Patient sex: M
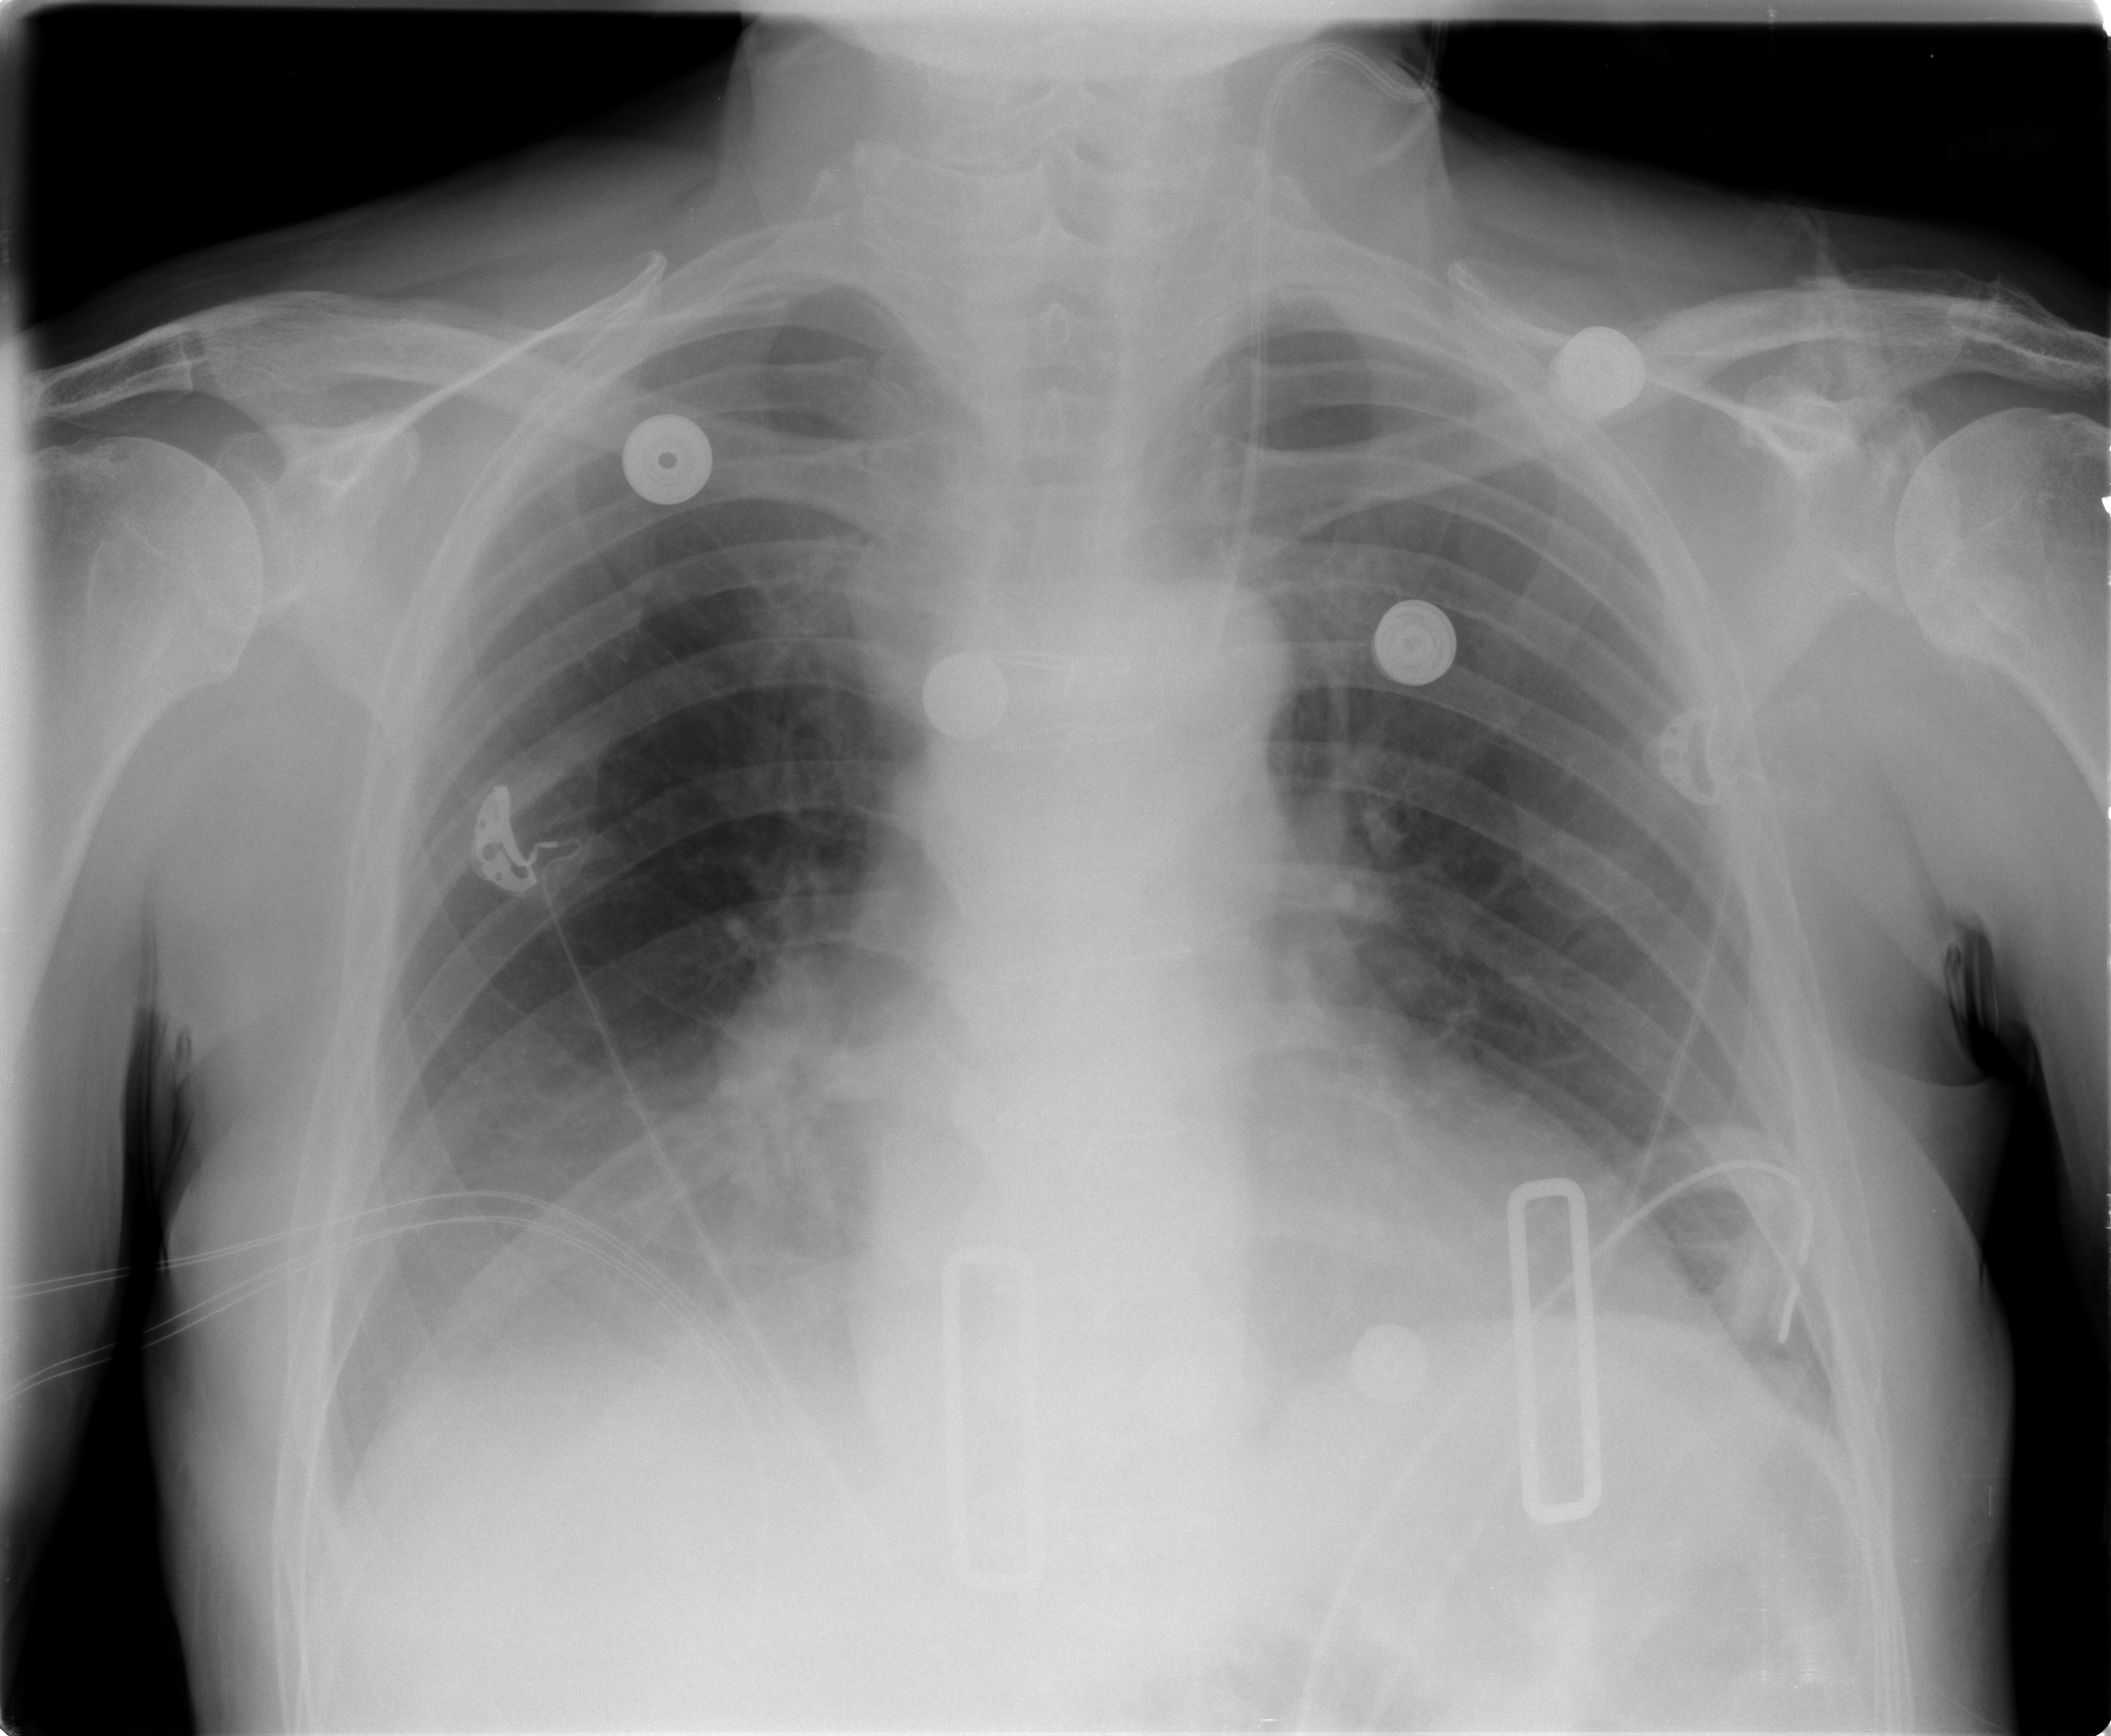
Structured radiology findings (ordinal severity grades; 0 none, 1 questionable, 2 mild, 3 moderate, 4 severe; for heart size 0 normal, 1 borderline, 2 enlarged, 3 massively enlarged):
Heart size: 0
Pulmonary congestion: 0
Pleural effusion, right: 0
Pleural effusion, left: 0
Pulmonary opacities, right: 0
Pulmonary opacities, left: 0
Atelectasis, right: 1
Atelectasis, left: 0